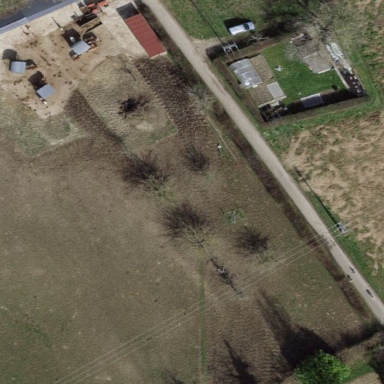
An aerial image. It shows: Orchard.